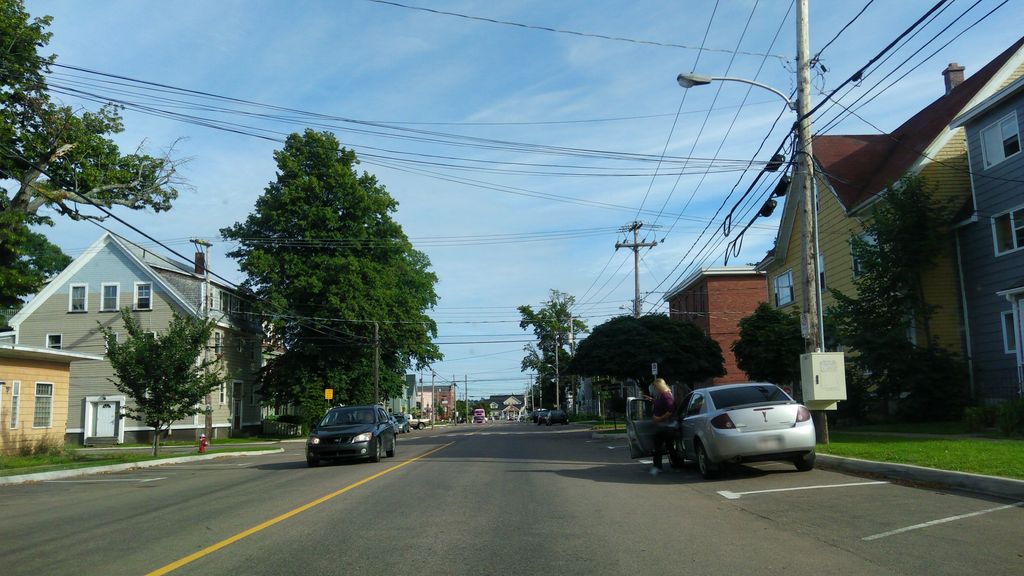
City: charlottetown